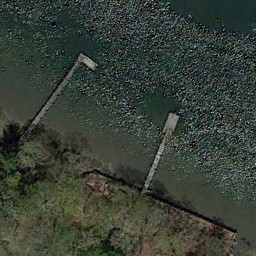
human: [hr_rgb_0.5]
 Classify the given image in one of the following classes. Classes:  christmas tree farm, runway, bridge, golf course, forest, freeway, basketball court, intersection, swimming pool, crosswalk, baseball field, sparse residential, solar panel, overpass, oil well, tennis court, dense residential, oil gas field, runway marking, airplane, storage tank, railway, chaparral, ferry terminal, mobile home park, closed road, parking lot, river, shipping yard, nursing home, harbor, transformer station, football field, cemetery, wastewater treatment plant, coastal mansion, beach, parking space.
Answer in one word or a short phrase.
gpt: ferry terminal